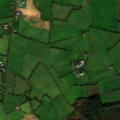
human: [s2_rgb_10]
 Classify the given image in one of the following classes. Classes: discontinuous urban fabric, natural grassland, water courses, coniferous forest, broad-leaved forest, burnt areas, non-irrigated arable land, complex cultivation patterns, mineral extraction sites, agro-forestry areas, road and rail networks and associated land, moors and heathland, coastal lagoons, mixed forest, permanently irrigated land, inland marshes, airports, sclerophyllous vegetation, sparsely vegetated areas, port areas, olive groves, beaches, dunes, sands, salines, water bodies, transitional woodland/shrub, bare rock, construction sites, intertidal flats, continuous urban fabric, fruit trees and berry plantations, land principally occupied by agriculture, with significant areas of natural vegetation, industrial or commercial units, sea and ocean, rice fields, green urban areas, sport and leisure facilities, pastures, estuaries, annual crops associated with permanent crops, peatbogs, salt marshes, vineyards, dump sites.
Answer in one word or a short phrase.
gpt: pastures, land principally occupied by agriculture, with significant areas of natural vegetation, coniferous forest